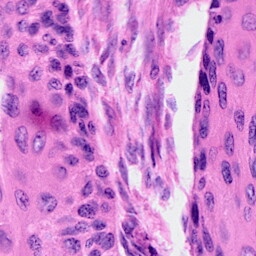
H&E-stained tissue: Cervix